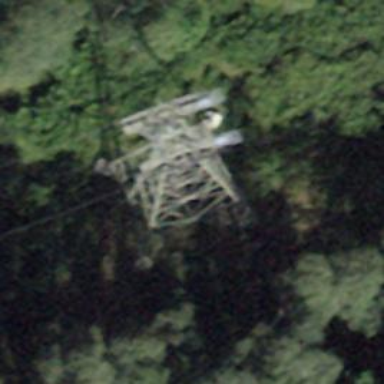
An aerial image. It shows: Pylon used for aerialway.